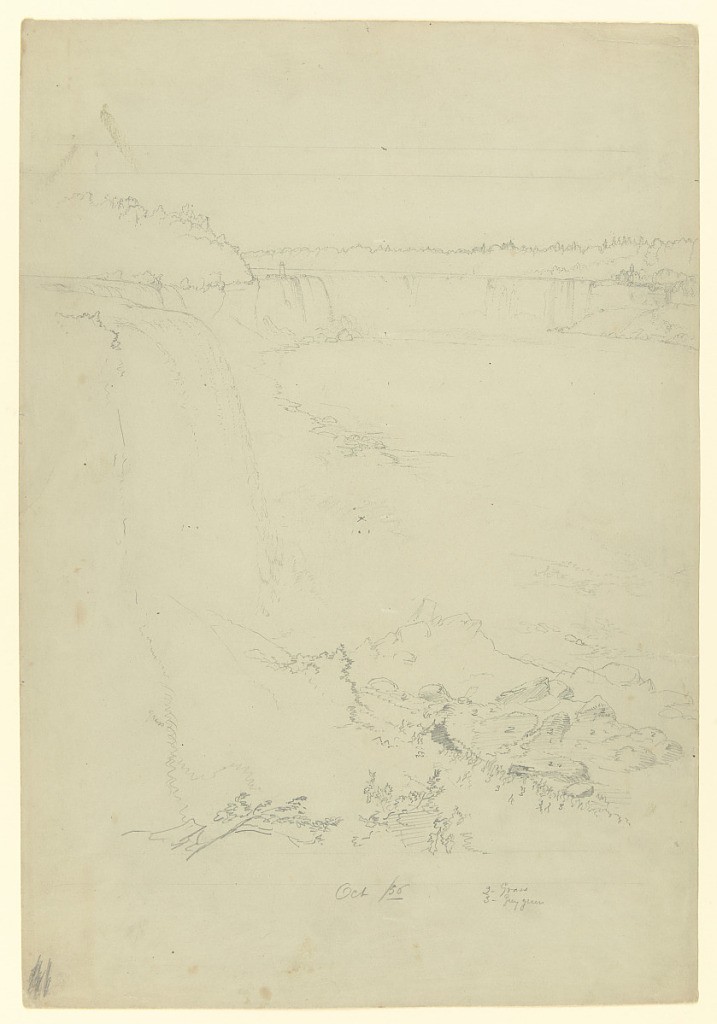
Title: Niagara Falls, from the American Side
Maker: Frederic Edwin Church, American, 1826–1900
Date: October 1856
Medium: Graphite on gray-green wove paper
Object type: Drawing
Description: Landscape sketch showing a view of Niagara Falls from the American side, just below Prospect Point. In the foreground, treetops, shoreline grass, and piled boulders are shown at the base of the American Falls, which curve into the middle distance at left as immense quantities of water cascade over its undulating edge. Terrapin Tower is visible just beyond the heavily wooded Goat Island, visible in the middle distance at left. In the background, Horseshoe Falls curves across the composition to encounter the Canadian bank at right. Several buildings and dense woods are visible along the Canadian bank at upper center and upper right.